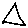
Label: triangle